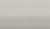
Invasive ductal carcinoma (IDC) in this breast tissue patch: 0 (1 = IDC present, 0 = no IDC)